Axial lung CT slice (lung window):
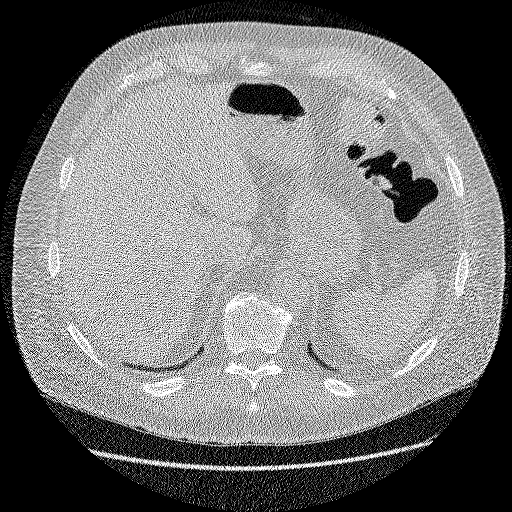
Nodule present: no